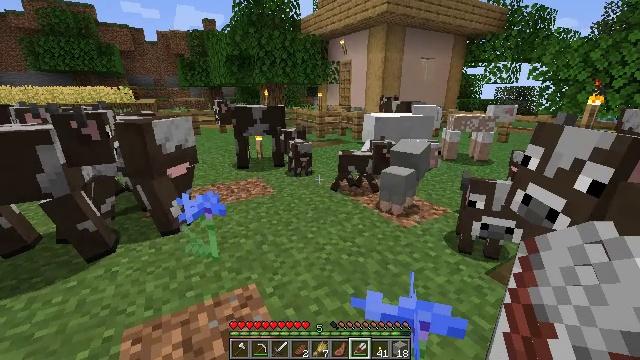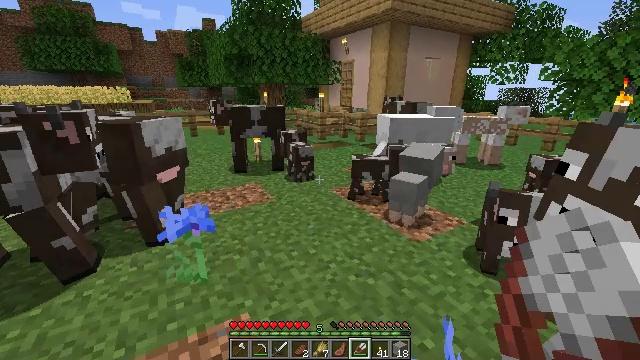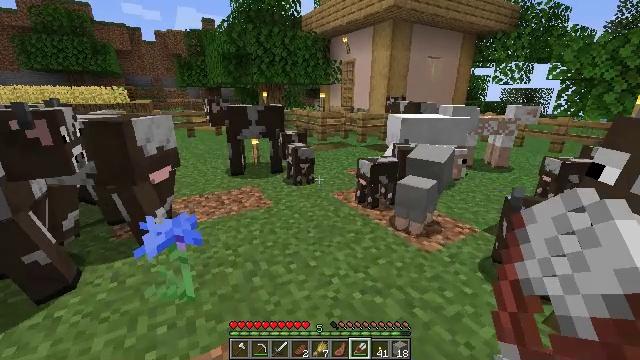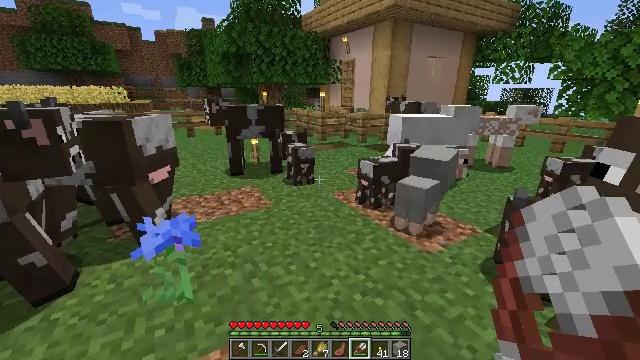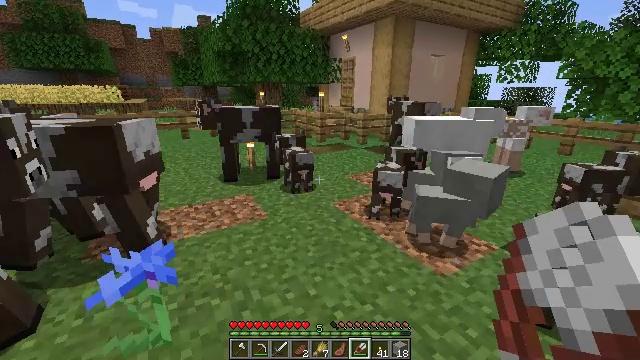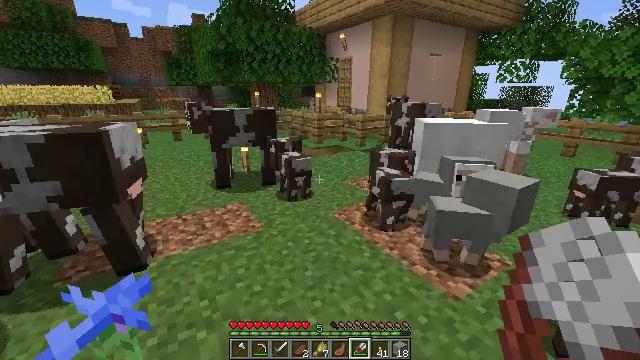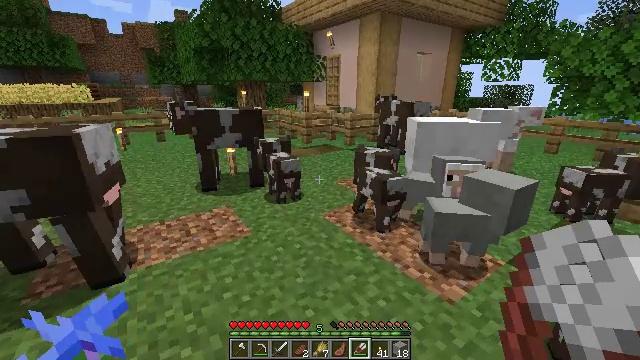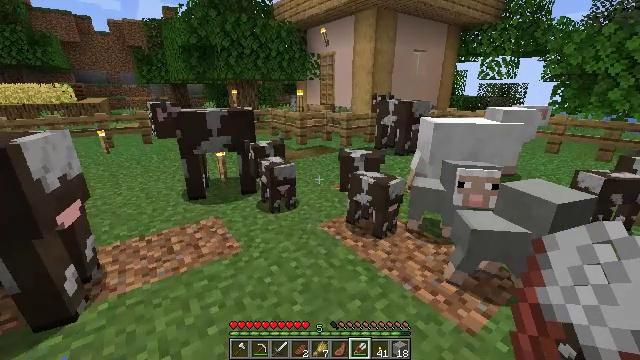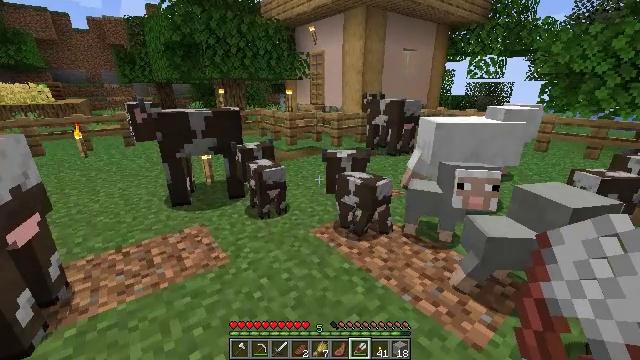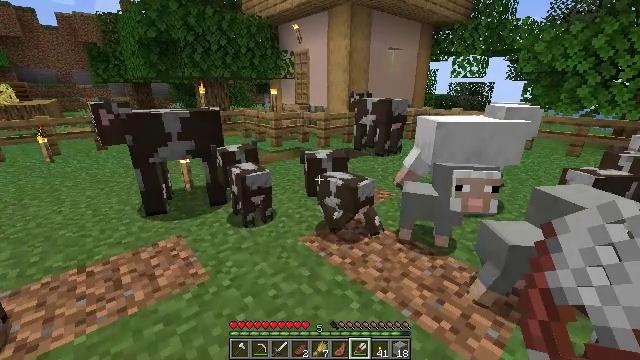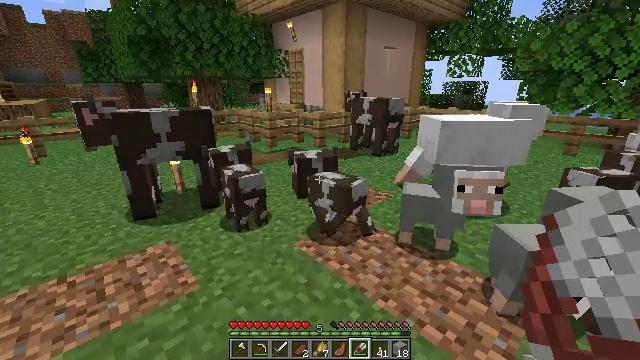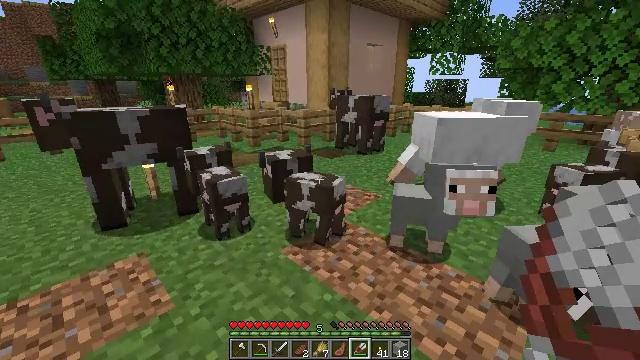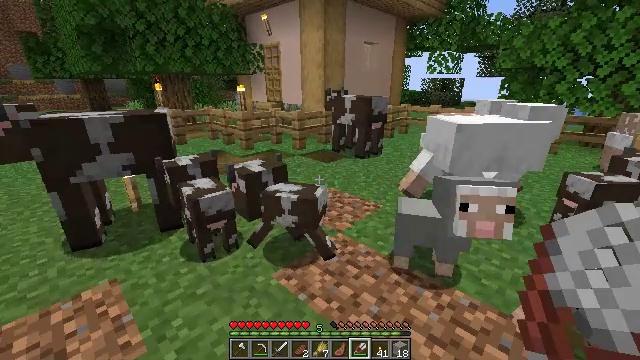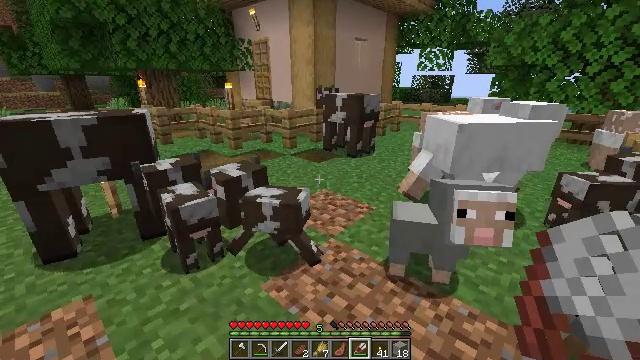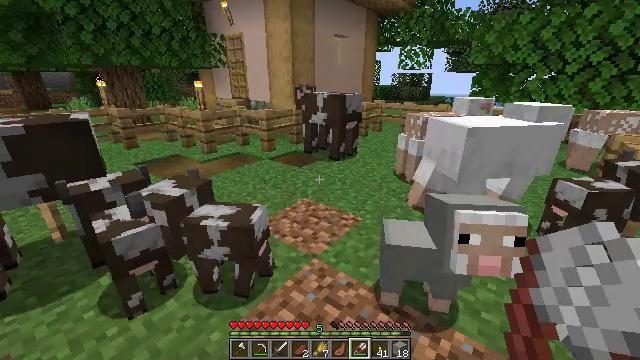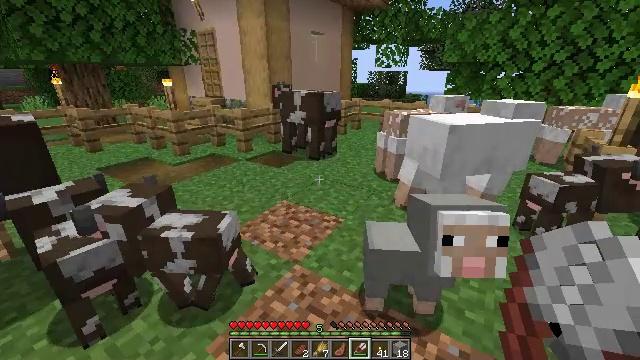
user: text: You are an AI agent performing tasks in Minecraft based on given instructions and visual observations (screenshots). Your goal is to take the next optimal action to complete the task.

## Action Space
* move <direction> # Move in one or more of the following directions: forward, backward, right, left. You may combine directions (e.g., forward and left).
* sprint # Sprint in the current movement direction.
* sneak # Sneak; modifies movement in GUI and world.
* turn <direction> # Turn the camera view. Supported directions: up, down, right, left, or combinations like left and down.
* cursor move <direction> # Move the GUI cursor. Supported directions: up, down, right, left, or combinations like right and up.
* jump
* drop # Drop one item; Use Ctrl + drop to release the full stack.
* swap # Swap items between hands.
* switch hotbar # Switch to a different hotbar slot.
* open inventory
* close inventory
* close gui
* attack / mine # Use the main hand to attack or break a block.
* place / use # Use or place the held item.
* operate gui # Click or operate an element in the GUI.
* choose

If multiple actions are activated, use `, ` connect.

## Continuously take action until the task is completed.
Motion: motion action
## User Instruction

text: Craft a gray bed.
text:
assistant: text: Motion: move forward
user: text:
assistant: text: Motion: move forward
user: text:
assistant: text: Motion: move forward
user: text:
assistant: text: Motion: move forward
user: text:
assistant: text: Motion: move forward
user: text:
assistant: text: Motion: move forward, turn right
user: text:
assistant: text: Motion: move forward, turn right
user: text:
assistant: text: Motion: move forward, turn right
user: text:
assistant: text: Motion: move forward, turn right
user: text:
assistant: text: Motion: move forward, turn right
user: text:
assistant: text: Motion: move forward, turn right
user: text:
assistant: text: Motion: move forward, turn right
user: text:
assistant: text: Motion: move forward, turn right
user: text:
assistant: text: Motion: move forward, turn right
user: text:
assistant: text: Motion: move forward, turn right
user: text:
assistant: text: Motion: move forward, turn right
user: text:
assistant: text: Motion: move forward, turn right
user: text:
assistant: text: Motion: move forward, turn right
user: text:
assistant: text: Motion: turn right
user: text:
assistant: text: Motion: turn right
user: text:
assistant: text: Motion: turn right
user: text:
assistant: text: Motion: turn right
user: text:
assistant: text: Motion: no_op
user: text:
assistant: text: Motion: no_op
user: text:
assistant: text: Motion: no_op
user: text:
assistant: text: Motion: move forward
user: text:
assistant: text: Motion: move forward
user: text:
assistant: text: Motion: move forward
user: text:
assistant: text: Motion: move forward
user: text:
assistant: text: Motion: move forward